Field crop: maize
Growth stage: 2
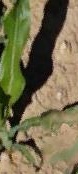
Species: maize